Interaction volume radius: 10 \u00c5
Interaction volume height: 15 \u00c5
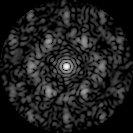
Disorder parameter: 0.6945